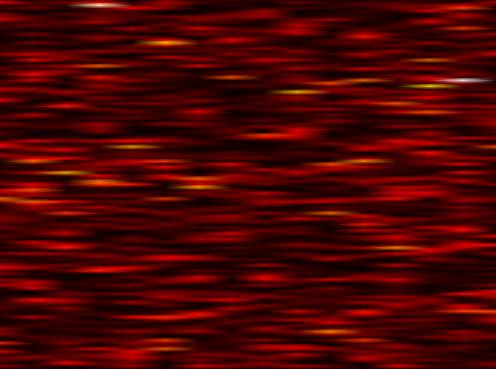
Label: FOFDM